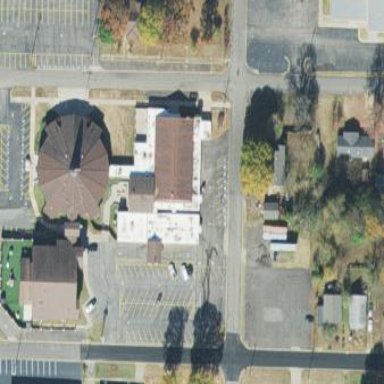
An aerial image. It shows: Building serving as place of worship.